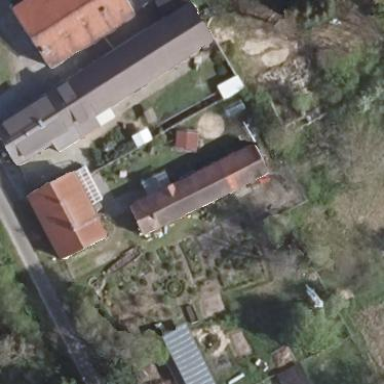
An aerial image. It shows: Gabled building with the roof oriented along its structure.